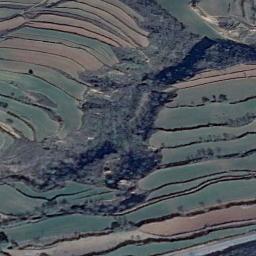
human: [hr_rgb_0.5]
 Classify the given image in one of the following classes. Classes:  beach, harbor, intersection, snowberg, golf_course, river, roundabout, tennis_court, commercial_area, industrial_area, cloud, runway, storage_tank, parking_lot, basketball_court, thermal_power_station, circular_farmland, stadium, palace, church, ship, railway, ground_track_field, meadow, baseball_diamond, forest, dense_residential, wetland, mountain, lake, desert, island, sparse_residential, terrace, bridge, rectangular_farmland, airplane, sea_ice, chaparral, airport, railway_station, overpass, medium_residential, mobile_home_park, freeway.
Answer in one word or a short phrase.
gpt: terrace